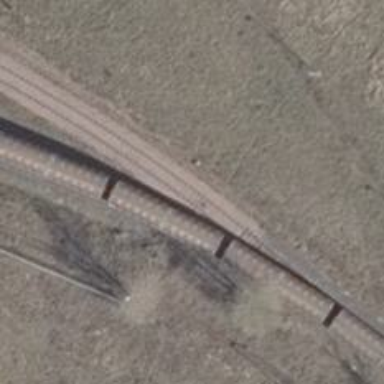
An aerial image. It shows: Rail spur service.